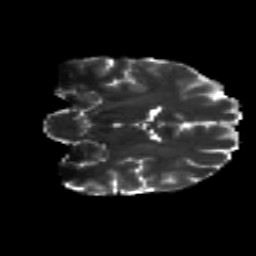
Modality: T2w
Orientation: coronal
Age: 18
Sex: female
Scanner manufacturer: siemens
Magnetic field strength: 3 T
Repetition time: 8.8 s
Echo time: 0.085 s